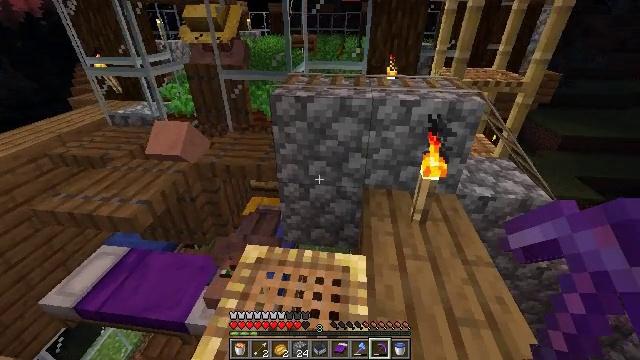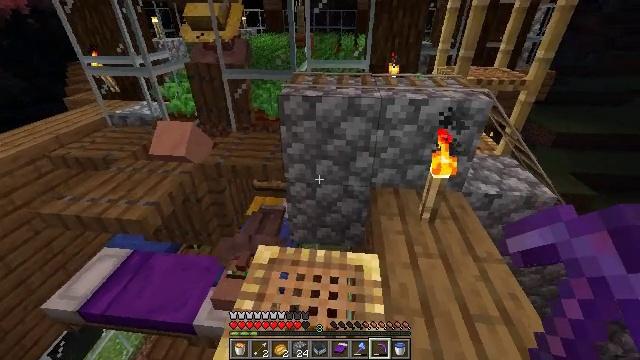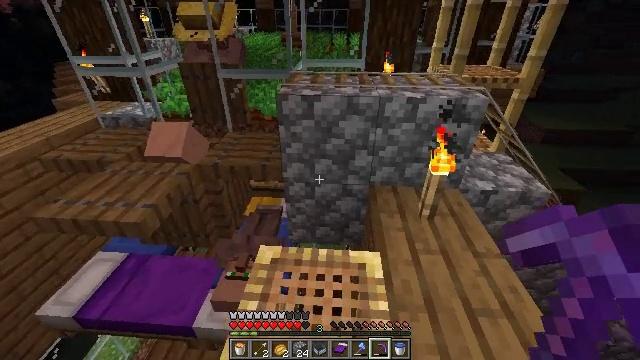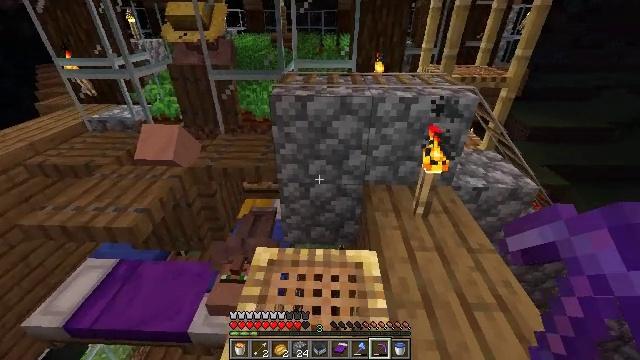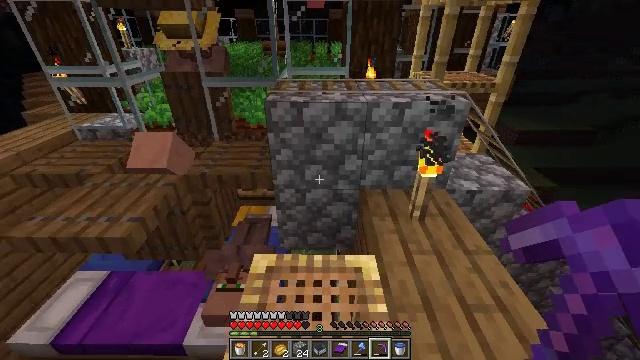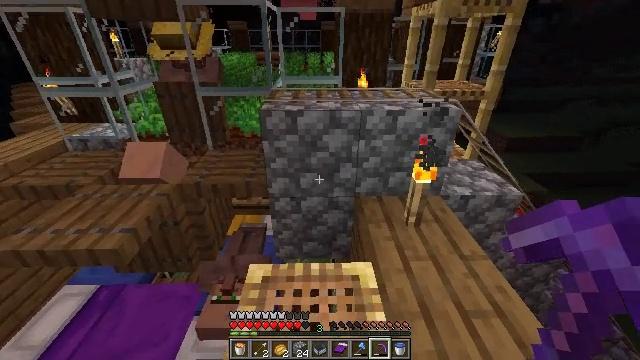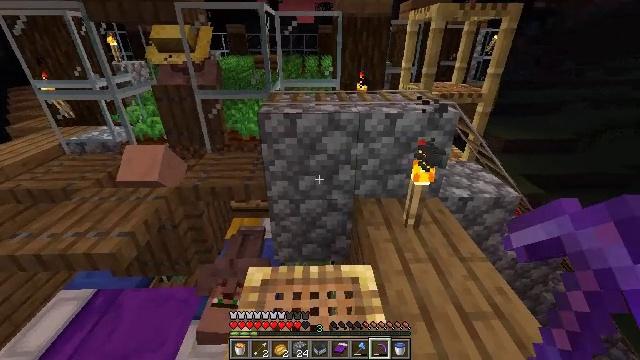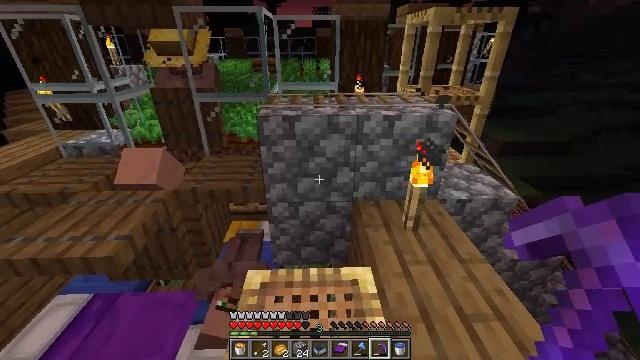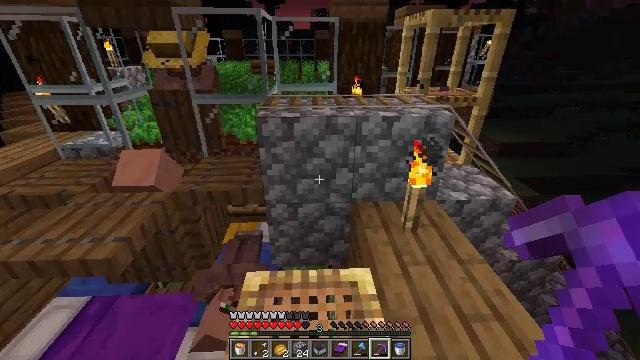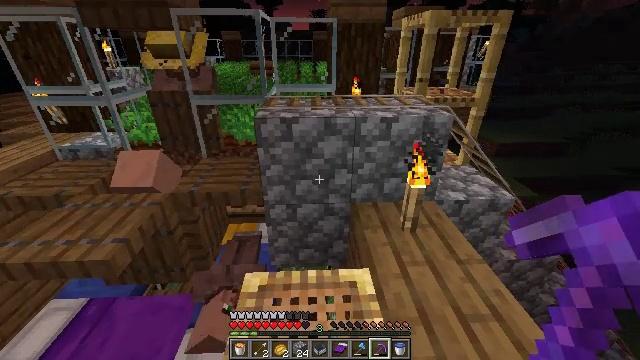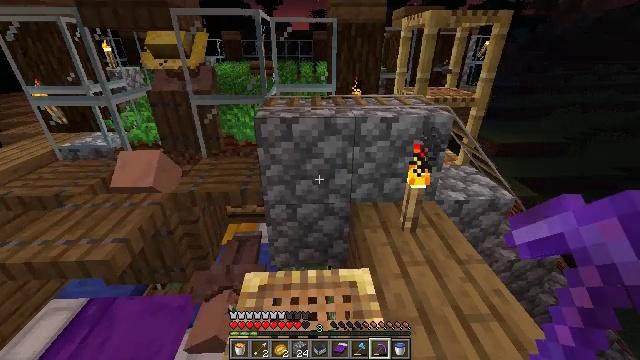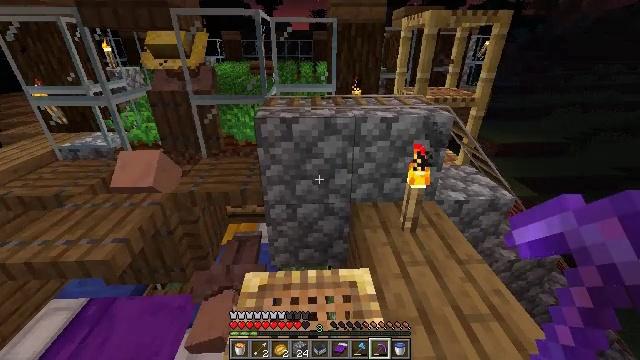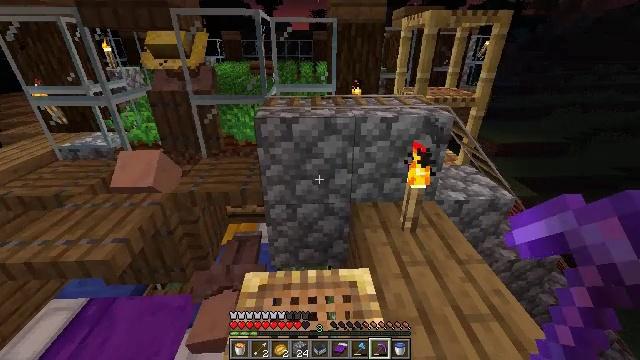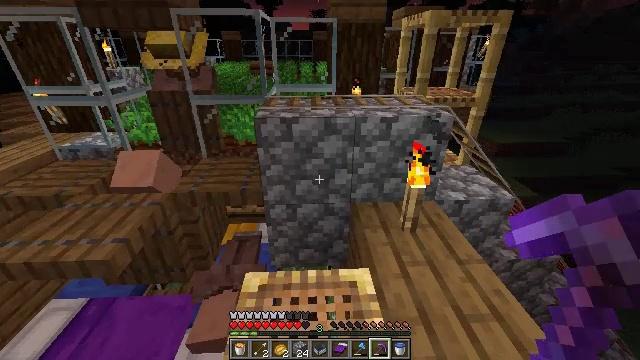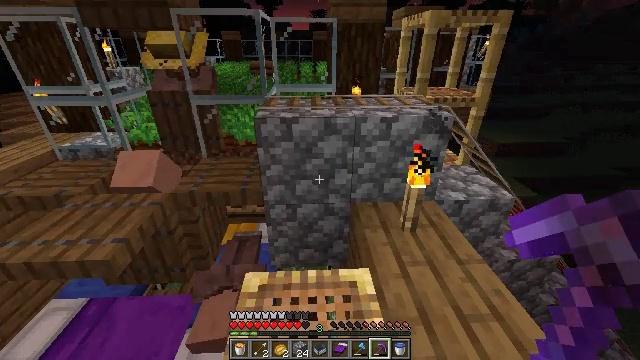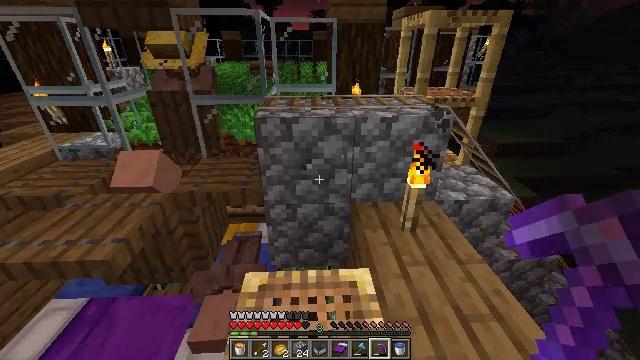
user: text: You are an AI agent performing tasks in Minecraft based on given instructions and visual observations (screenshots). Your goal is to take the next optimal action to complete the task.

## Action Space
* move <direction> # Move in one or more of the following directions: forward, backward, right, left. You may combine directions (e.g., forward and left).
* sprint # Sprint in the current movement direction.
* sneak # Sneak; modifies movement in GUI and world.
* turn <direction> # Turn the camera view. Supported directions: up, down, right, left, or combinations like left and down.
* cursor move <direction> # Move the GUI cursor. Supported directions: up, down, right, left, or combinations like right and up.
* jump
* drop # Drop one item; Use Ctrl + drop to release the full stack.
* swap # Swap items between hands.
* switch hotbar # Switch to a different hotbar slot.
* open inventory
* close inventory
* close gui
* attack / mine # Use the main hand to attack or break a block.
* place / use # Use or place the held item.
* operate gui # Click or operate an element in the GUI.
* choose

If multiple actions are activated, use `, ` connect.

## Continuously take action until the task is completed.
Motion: motion action
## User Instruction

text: Mine cobblestone underground.
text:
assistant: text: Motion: turn right
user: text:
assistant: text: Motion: turn right
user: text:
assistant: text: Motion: turn right
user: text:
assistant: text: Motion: turn right and up
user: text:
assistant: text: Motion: turn right and up
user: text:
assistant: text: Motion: no_op
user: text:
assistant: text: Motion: no_op
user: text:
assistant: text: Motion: no_op
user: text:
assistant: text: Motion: no_op
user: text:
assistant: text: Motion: no_op
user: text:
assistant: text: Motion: no_op
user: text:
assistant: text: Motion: no_op
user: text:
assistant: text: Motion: no_op
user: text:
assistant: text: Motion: no_op
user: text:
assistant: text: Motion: attack / mine
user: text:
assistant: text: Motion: attack / mine
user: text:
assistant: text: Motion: attack / mine
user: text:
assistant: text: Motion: attack / mine
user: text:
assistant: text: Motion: attack / mine
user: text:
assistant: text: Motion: attack / mine
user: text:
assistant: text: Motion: attack / mine
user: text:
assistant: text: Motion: attack / mine
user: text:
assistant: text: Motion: attack / mine
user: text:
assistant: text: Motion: attack / mine
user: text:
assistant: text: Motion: attack / mine
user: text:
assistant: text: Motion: attack / mine
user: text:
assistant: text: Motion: attack / mine
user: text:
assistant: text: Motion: turn down, attack / mine
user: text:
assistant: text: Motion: turn down, attack / mine
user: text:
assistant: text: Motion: attack / mine